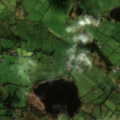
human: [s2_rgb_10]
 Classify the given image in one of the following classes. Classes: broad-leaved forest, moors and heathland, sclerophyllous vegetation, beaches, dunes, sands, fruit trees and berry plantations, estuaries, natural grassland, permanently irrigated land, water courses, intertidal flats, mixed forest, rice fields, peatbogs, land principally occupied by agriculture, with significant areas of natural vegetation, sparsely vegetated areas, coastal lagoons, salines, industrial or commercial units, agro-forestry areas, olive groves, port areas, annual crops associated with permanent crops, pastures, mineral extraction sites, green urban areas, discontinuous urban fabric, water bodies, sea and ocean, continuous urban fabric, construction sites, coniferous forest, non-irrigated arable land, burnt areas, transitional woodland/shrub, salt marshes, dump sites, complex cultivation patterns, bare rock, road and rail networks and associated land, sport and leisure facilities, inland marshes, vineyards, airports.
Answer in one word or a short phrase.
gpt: pastures, land principally occupied by agriculture, with significant areas of natural vegetation